Aerial crown-view tile of a tropical tree (Barro Colorado Island, Panama), acquired 20250915:
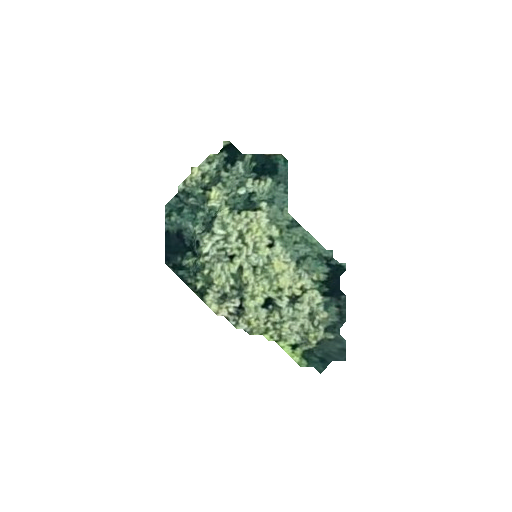
Species: Luehea seemannii
GBIF accepted scientific name: Luehea seemannii
Crown area: 36.536 m²